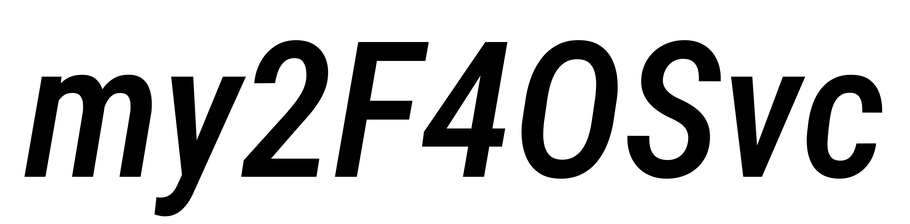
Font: Roboto-Italic_Condensed_Medium_Italic